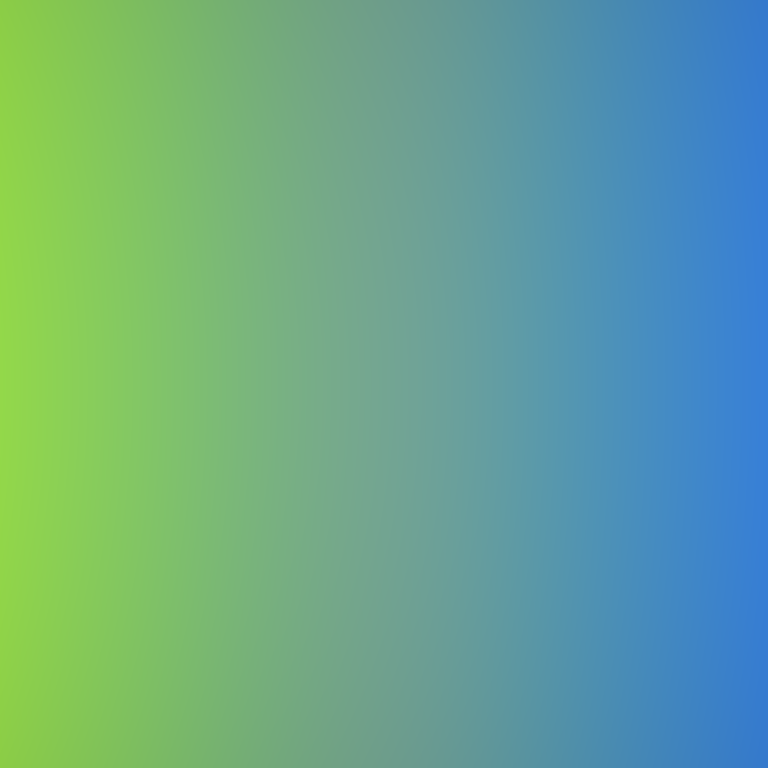
Abstract light effect, smooth gradient from bright green to cool blue, calm atmosphere, soft glow, no room, no furniture, no objects.